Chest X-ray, AP view. Patient: 58 years old, sex M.
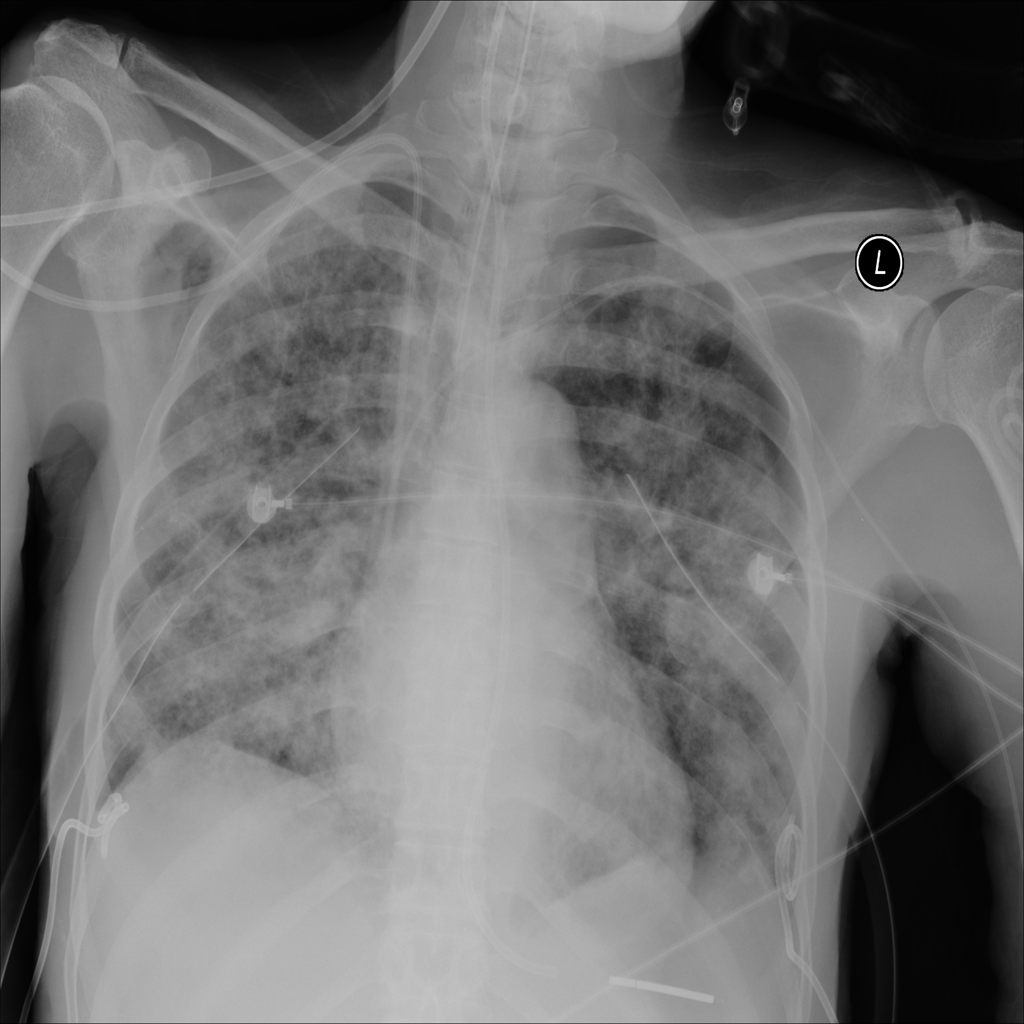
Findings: Emphysema, Pneumothorax